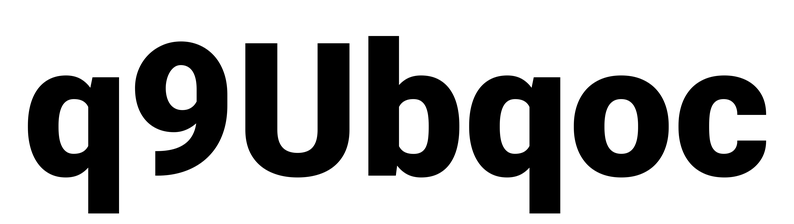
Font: Roboto_Black